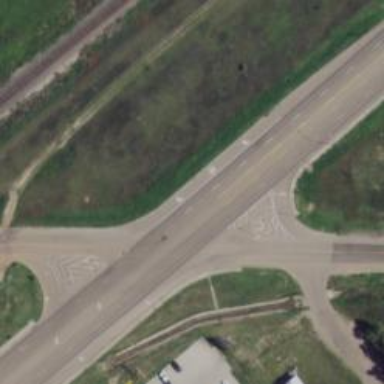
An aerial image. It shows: Road with stop sign.